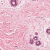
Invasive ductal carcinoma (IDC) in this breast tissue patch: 0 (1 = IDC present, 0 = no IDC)